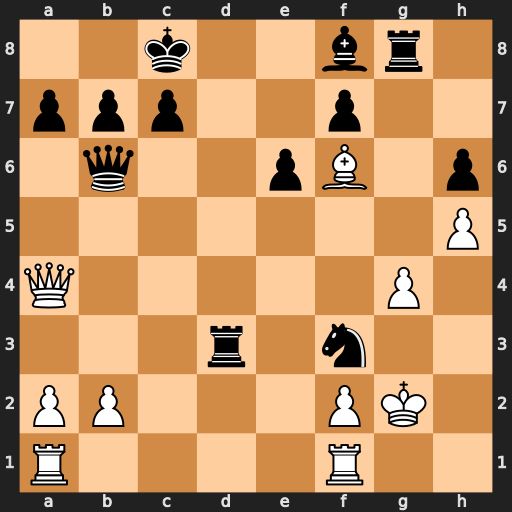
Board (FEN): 2k2br1/ppp2p2/1q2pB1p/7P/Q5P1/3r1n2/PP3PK1/R4R2
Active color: w
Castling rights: -
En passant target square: -
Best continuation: Qe8+ Rd8 Qxd8#